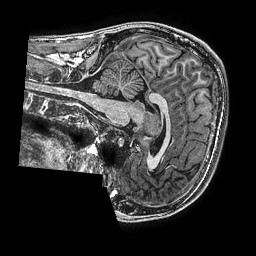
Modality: T1w
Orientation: sagittal
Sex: male
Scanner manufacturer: ge
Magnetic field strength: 3 T
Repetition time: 0.00766 s
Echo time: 0.003476 s